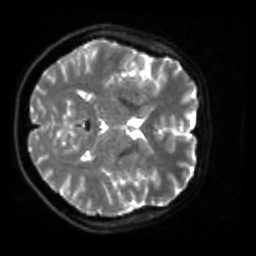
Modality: sbref
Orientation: axial
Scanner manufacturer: siemens
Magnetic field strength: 3 T
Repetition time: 4 s
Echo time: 0.0594 s